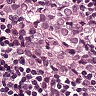
Metastatic tissue present: yes